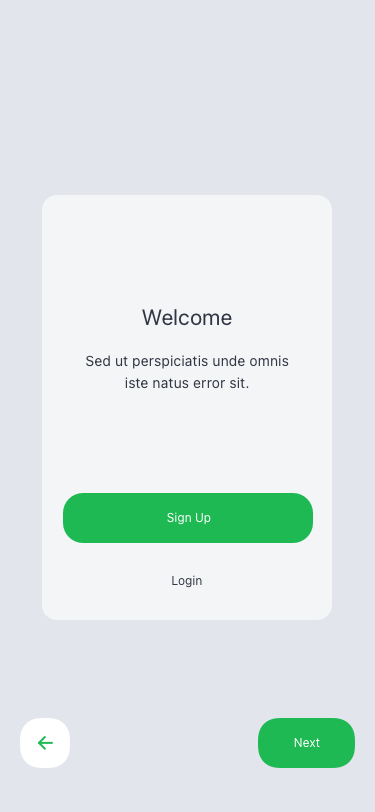
Text in this UI design:
Login
Sed ut perspiciatis unde omnis iste natus error sit.
Welcome